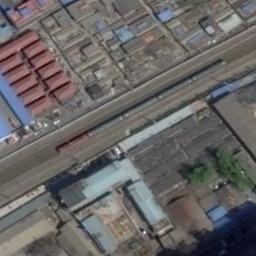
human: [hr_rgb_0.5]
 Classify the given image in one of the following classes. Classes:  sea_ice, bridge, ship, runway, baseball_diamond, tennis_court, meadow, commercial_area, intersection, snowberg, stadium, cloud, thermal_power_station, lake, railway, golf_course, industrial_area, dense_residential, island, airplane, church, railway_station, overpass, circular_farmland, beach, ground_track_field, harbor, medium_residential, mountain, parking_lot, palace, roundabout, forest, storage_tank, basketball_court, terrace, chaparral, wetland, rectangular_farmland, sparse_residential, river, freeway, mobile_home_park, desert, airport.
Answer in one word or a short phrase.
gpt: railway